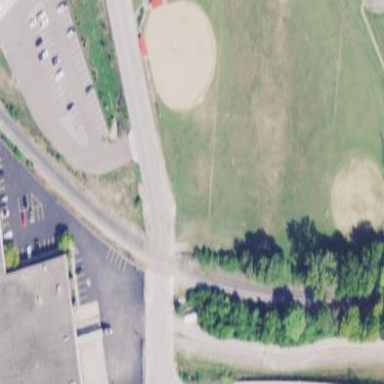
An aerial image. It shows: Baseball pitch for leisure land activities.